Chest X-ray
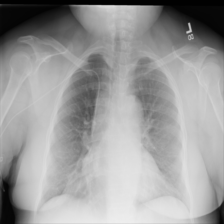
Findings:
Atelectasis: positive
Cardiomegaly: negative
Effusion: negative
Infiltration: negative
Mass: negative
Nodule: negative
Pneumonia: negative
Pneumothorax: negative
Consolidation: negative
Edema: negative
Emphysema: negative
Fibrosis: negative
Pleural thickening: negative
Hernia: negative